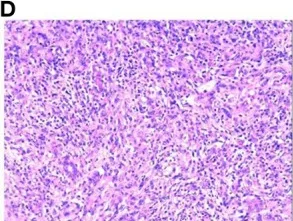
Case 3: A 63-year-old man presented with pain in the right upper quadrant since 1 month. (C) CT scan in the prolongation phase showed gradual filling of the lesion from the edge to the center, with irregular thick-walled sac-variable regions (red arrow). The tumor was surrounded by a pseudocapsule.
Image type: pathology (h&e)